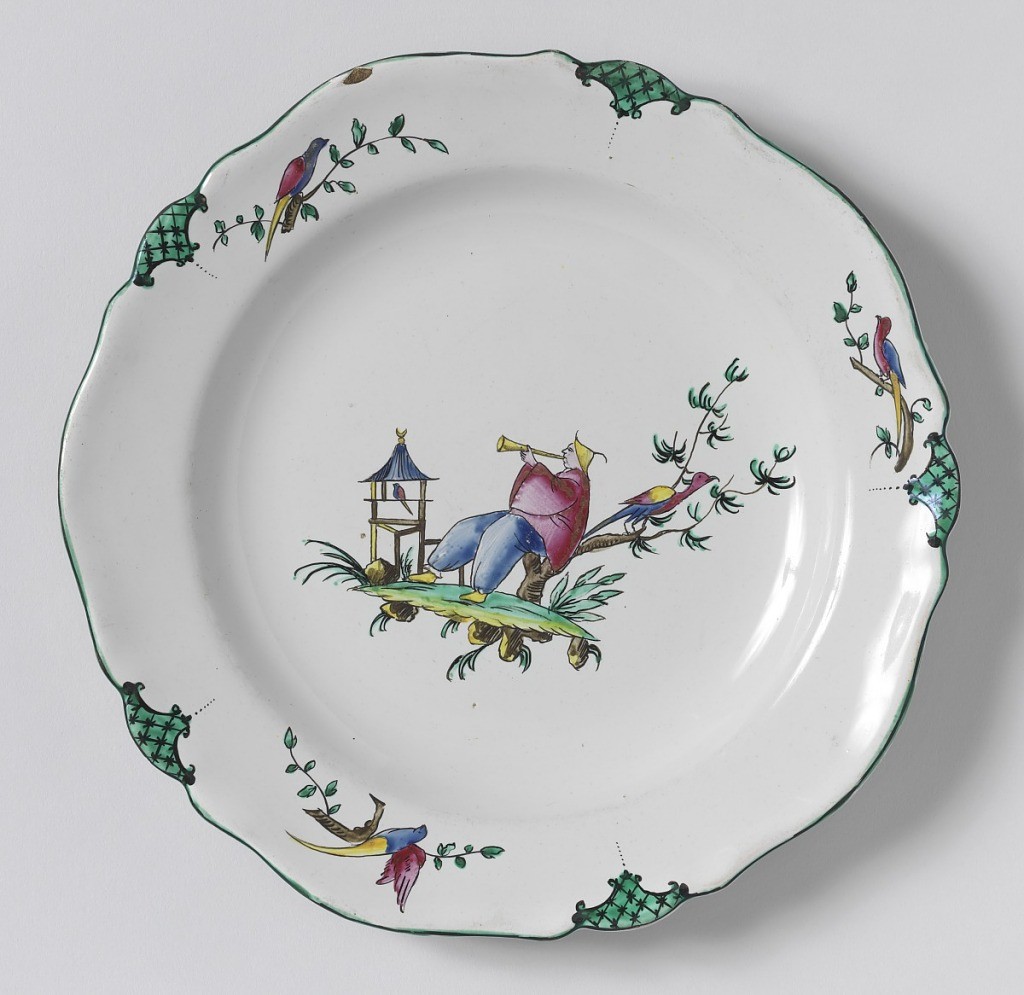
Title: Plate
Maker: Veuve Perrin Factory, France, 1748 - 1803
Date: mid- 18th century
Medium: Tin-glazed earthenware painted in muffle colors
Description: Circular cavetto, scalloped rim irregularly ten-sided. Chinoiserie decoration showing a male figure blowing horn while seated in a tree, upon which a large bird stands. At left, a birds in a raised shelter with conical roof surmounted by a crescent. Border of alternating birds and latticed green panels.